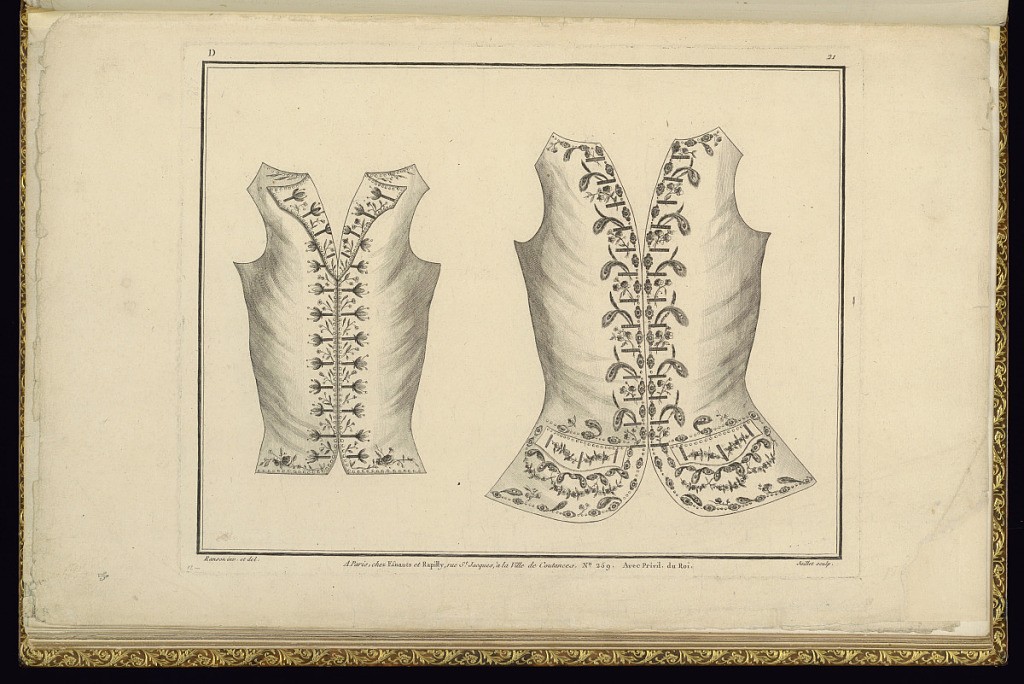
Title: Two Waistcoat Designs
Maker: Pierre Ranson, French, 1736–1786
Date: late 18th century
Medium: Etching and engraving on laid paper
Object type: Print
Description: Designs for two embroidered men's waistcoats decorated with floral (flowers) and feather motifs. The design to the right has front skirts and pockets. The plate is titled, numbered, and signed.